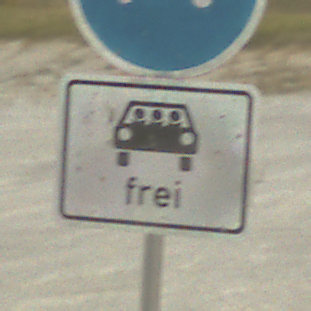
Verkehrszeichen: MehrfachbesetzePersonenkraftwagenFrei
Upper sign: Busssonderstreifen
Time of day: MorningAfternoon
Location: Outdoor (Beach)
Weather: PartlyCloudy
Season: NotSpecified
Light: Natural